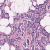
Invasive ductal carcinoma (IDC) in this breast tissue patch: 1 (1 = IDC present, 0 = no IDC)